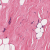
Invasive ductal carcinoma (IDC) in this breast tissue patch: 0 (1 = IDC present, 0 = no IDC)